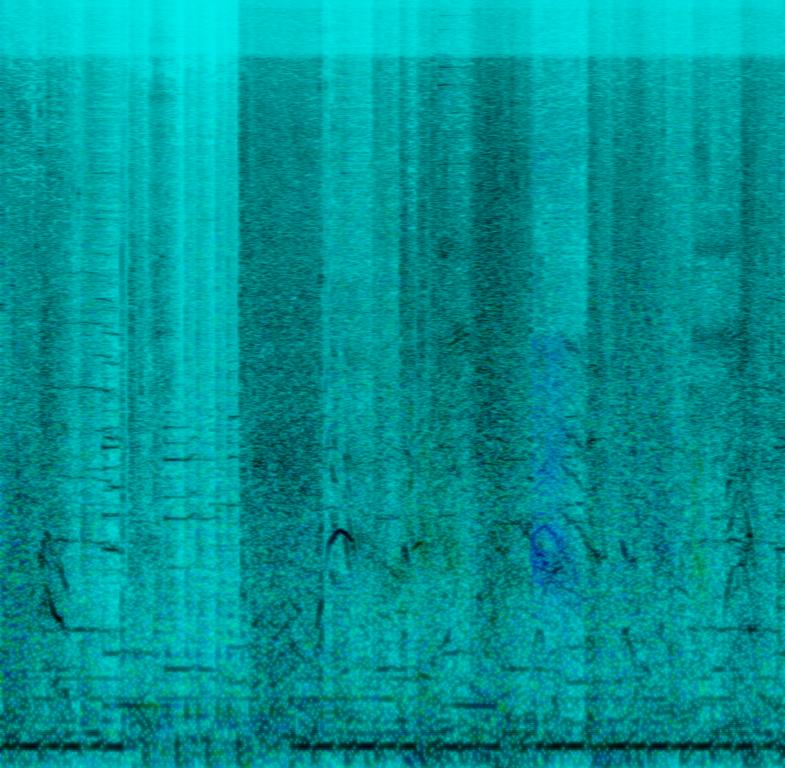
A rock backing track is being played containing a e-bass, acoustic drums and a clean e-guitar playing a melody on top. In the foreground you can hear sounds that do not belong to the song. Chainsaws slashing things, monster sounds and female voices screaming like being in a fight. This is an amateur recording. This song may be playing in a violent videogame.